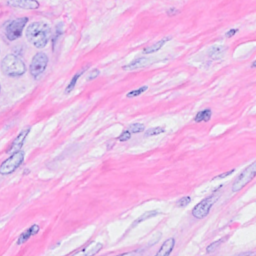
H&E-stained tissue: Breast